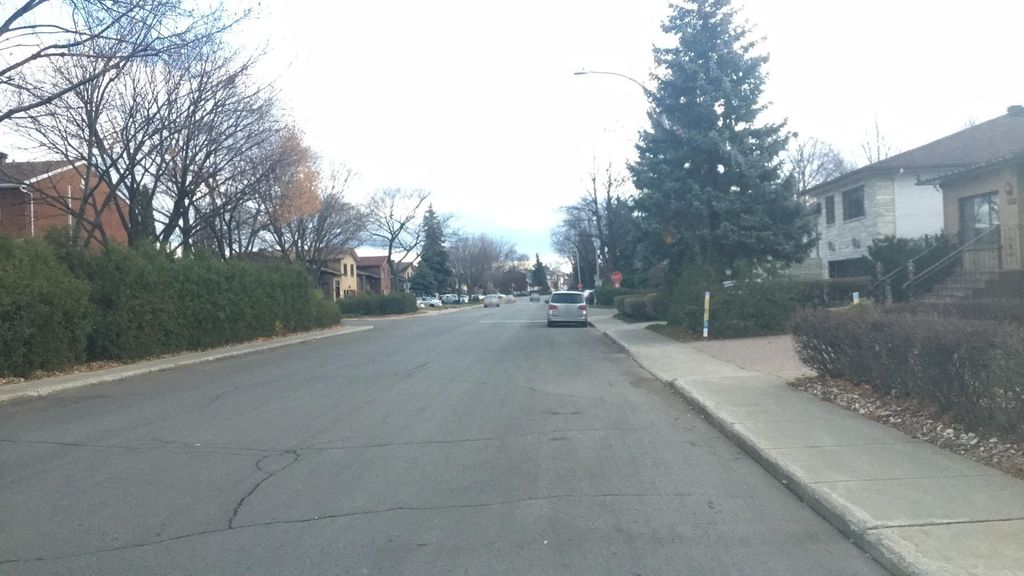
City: montreal